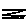
Label: zigzag